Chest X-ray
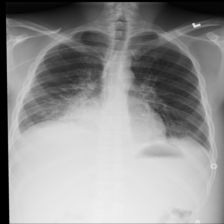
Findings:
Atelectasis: negative
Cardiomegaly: negative
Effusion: positive
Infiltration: positive
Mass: positive
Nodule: negative
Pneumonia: negative
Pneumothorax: negative
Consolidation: positive
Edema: negative
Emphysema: negative
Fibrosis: negative
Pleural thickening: negative
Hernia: negative